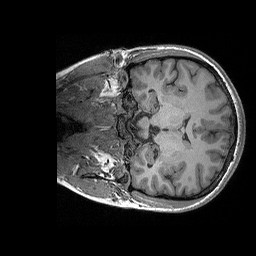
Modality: T1w
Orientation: coronal
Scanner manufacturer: siemens
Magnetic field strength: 3 T
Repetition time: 2.3 s
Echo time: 0.00298 s